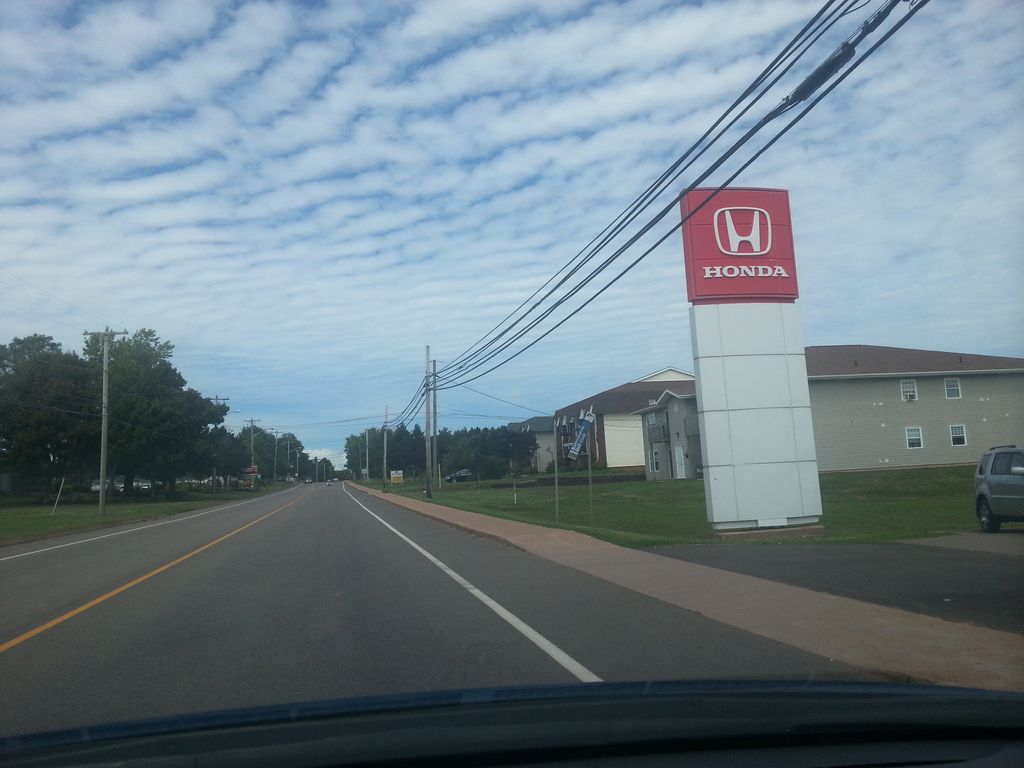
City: charlottetown